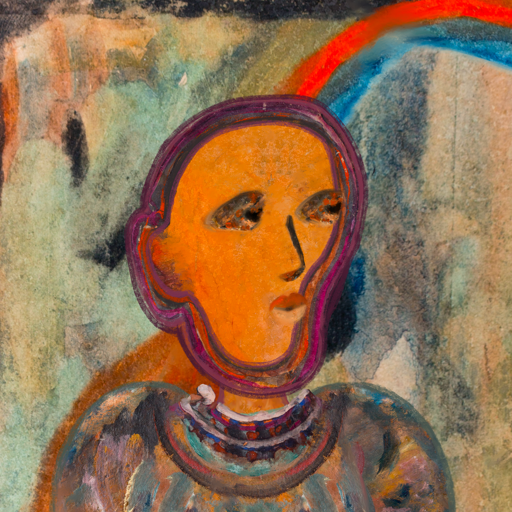
Background: Childish, Head And Neck Side: Hypocrite_w_Hair, Face Side: Gypsy_Queen, Bust: Boggyland, Hair Side: Blank, Head Accessory: Blank, Second Necklace: Blank, Necklace: Hypocrite_1, Baby: Blank